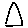
Label: triangle